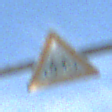
Verkehrszeichen: RadverkehrRechts
Umgebung: Outdoor, Nature
Tageszeit: MorningAfternoon
Wetter: PartlyCloudy
Licht: Natural
Jahreszeit: NotSpecified
Kontrast: HighContrast